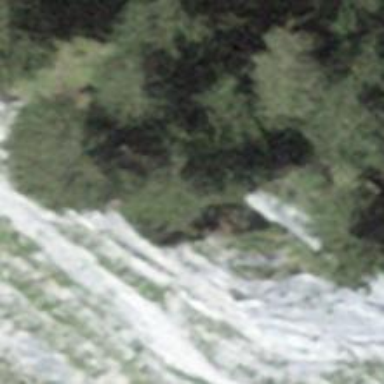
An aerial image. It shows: Natural cliff.